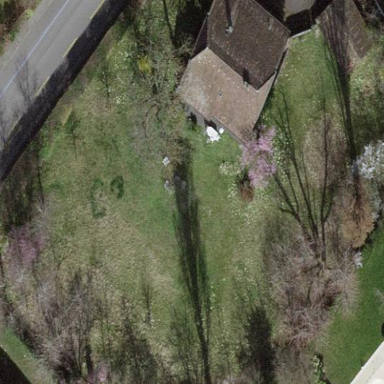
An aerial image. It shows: Garden enclosed by fence.